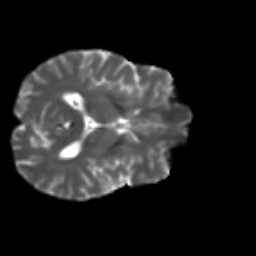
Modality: T2w
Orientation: axial
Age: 55
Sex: male
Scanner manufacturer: ge
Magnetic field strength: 3 T
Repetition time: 7.8 s
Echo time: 0.0611 s